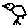
Label: bird